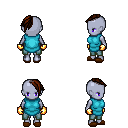
a pixel art fantasy rpg character, female body template, dark elf, purple skin, teal tunic, teal pants, brown long mohawk hairstyle, gold gloves, brown slippers, four views (front, back, left, right), 2x2 character sprite sheet, small pixel art, hard edges, no anti-aliasing